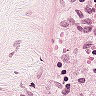
Metastatic tissue present: no